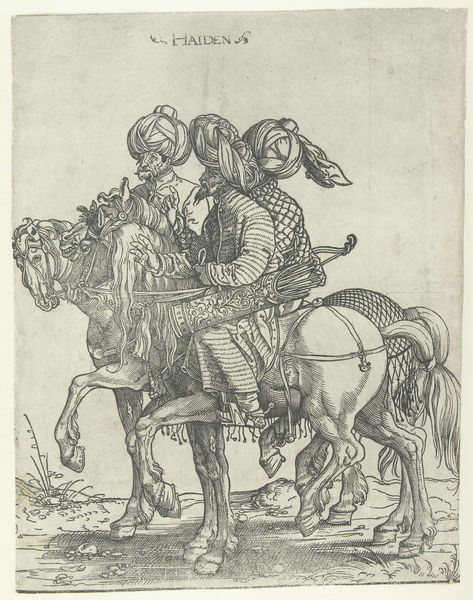
Titel: Drie boogschutters te paard
Künstler: Jan Swart van Groningen
Standort: Amsterdam
Institution: Rijksmuseum
Schlagwörter: weg, pferde, reiter, bogen, men, ornate, soldiers, group, painting, sit, sitting, three, print, stich, horses, man, krieger, grass, black and white, turban, etching, hats, illustration, sketch, tail, beard, pfeile, human, walk, ground, shoe, war, horse, travel, riding, pony, hooves, desert, arabic, humans, arrow, bow, muscle, bridle, mane, historic, riders, ride, turkish, arrows, rein, saddle, turbans, arabian, gifts, prance, tails, weed, magi, quiver, tackle, equine, wariors, groud, haiden, warirors, crass, tree wise men, 3 wise men, corsair, afgan